Question: On my local machine,
- - - - -
the following code,
'''
using System;
using System.Collections.Generic;
using System.Linq;
using System.Text;
using System.IO.Ports;
using System.Threading;
namespace OpenSerialPortTest
{
class Test
{
static void Main(string[] args)
{
foreach (String serialPortName in SerialPort.GetPortNames())
{
SerialPort serialPort = new SerialPort(serialPortName);
try
{
serialPort.Open(); // Line 19
Console.WriteLine(serialPort.PortName);
}
catch (Exception ex1)
{
Console.WriteLine(ex1);
try
{
serialPort.Close();
}
catch (Exception ex2)
{
Console.WriteLine(ex2);
}
}
}
Console.ReadLine();
}
}
}
'''
will throw the following 'ArgumentException',

That is,
> The given port name does not start with COM/com or does not resolve to
a valid serial port.
Does anybody know why this is happening?
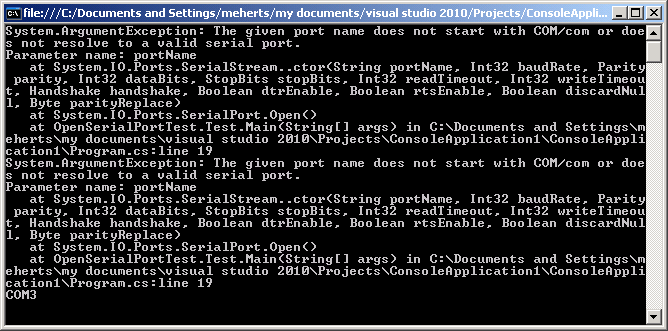
Answer: have a look at
<URL>
seems the problem was that those COM ports were mapped to something else and gives this strange error in response.
> I had exactly the same problem. I found that I had a windows printer setup to use the same port. As soon as I changed the port in the printers settings, the SerialPort.Open() worked.